Field crop: tomato
Growth stage: 1
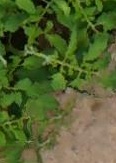
Species: tomato